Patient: sex M, age 62
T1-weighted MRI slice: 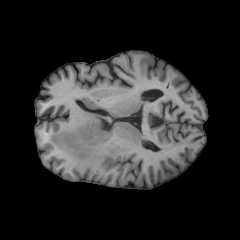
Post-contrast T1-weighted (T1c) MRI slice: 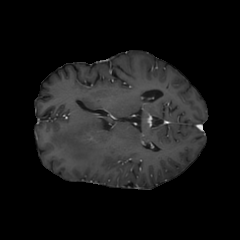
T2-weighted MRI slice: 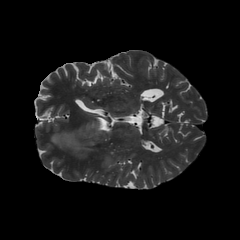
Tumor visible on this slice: yes
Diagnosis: Glioblastoma, IDH-wildtype
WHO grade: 4